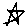
Label: star